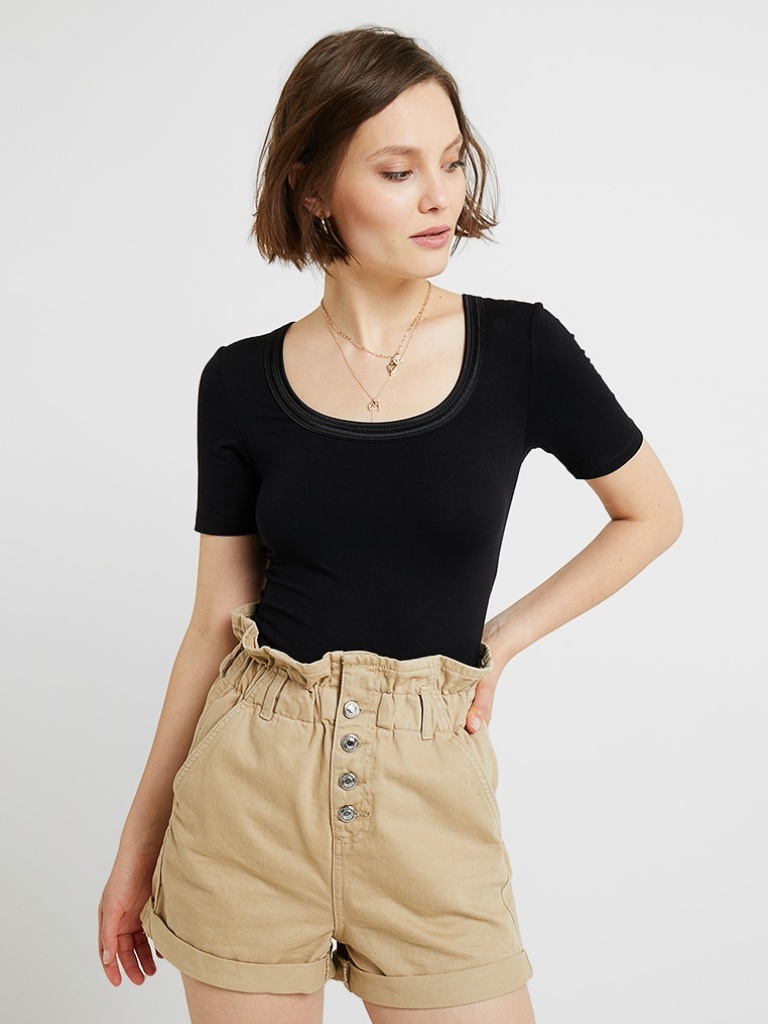
cotton tight short sleeve hip length Fully Tucked in scoop t-shirt